This is a demodulated (Hilbert-envelope) spectrum computed from a bearing vibration snapshot; the dashed markers indicate where each bearing fault type would appear (BPFO, BPFI, BSF, FTF). Determine the bearing's health state. Answer with exactly one of: normal, inner_race, outer_race, ball.
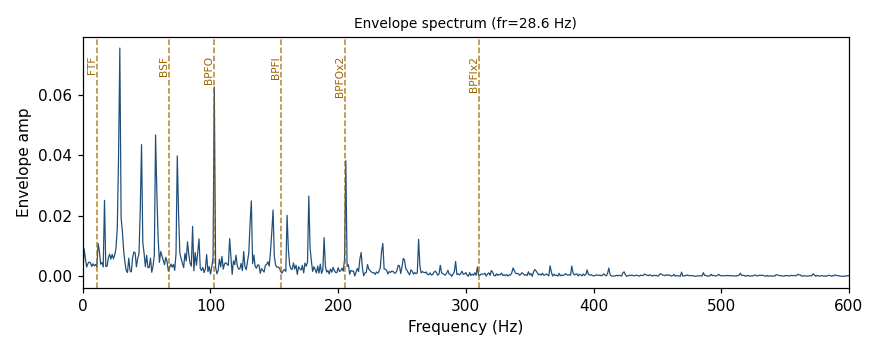
Answer: outer_race